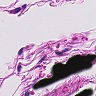
Metastatic tissue present: no